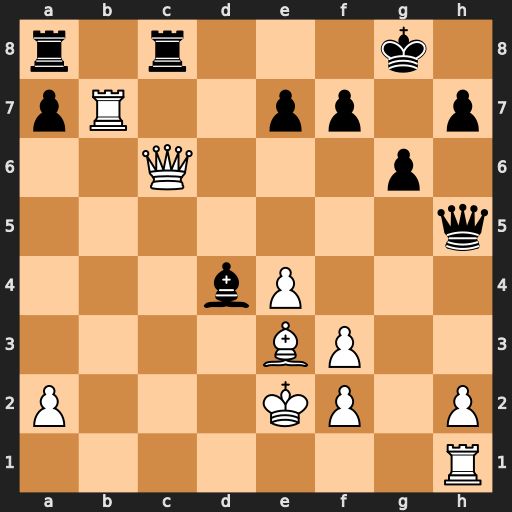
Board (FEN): r1r3k1/pR2pp1p/2Q3p1/7q/3bP3/4BP2/P3KP1P/7R
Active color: w
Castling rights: -
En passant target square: -
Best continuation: Rc7 Rxc7 Qxa8+ Kg7 Bxd4+